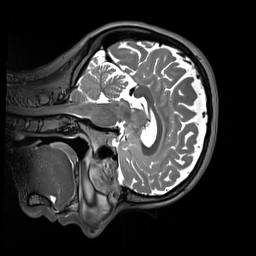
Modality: T2w
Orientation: sagittal
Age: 36
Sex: female
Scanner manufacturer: siemens
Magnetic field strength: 3 T
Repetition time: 3.2 s
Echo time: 0.412 s